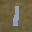
Label: 1